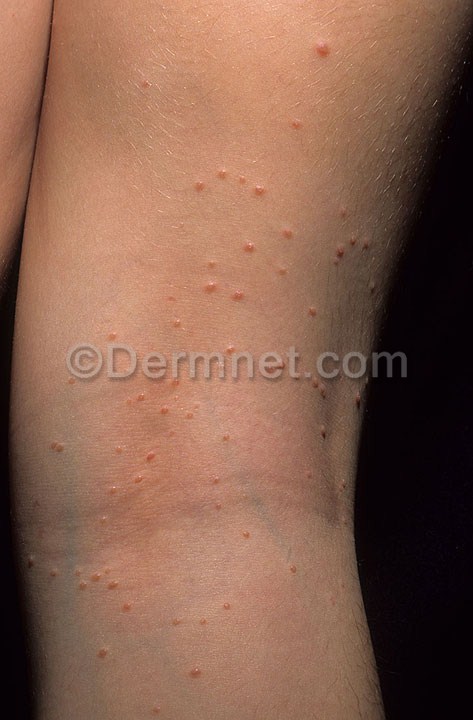
Disease: Herpes HPV and other STDs Photos